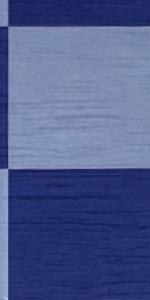
Label: Empty